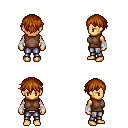
a pixel art fantasy rpg character, female body template, human, tanned skin, brown sleeveless shirt, metal pants, brunette short bangs hairstyle, white cloth bandages, four views (front, back, left, right), 2x2 character sprite sheet, small pixel art, hard edges, no anti-aliasing